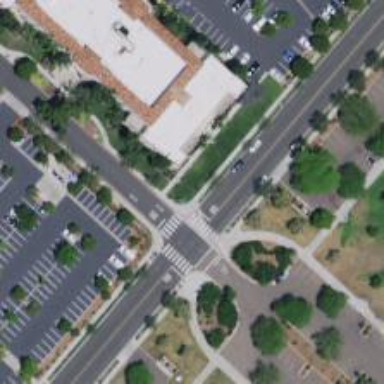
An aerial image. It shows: Marked crossing on the road.